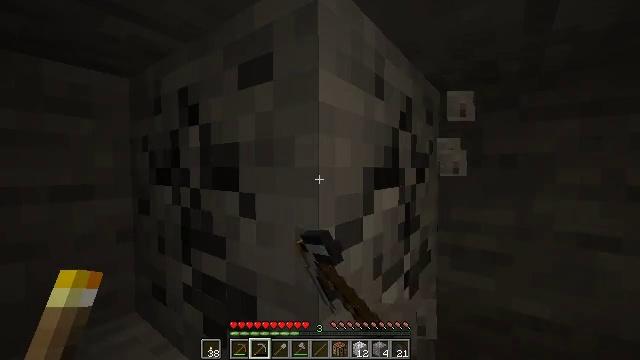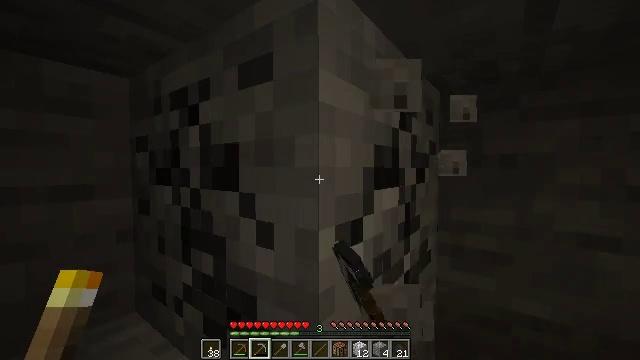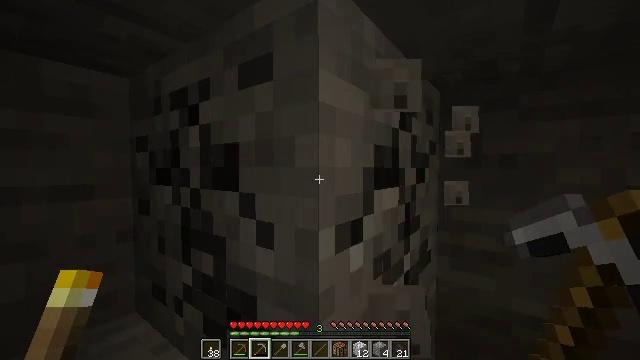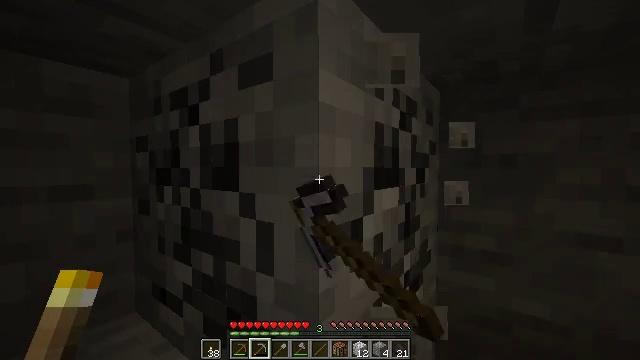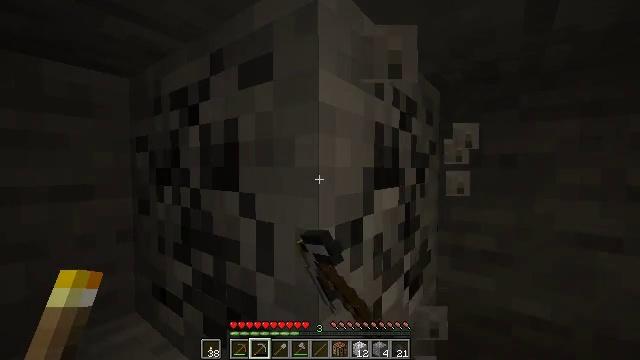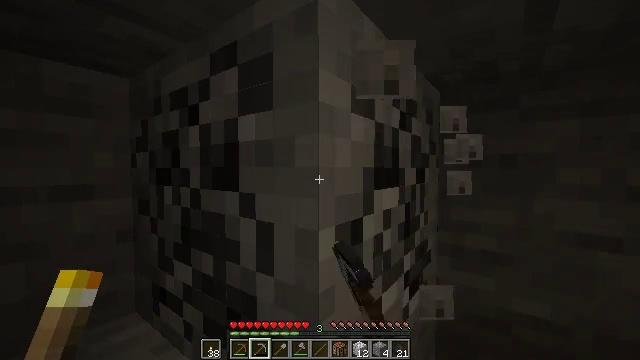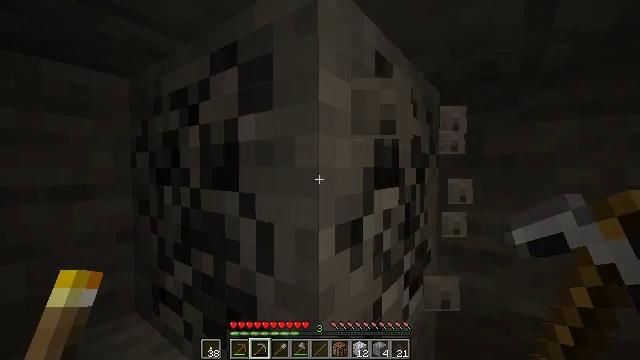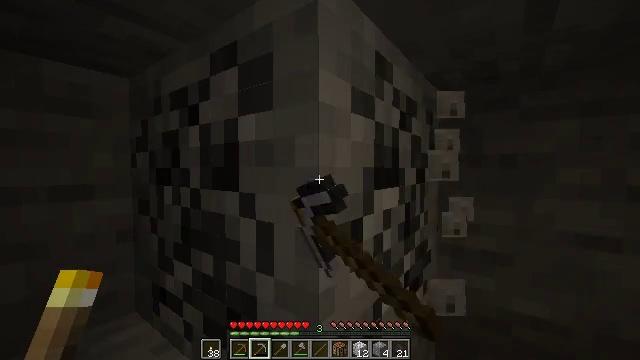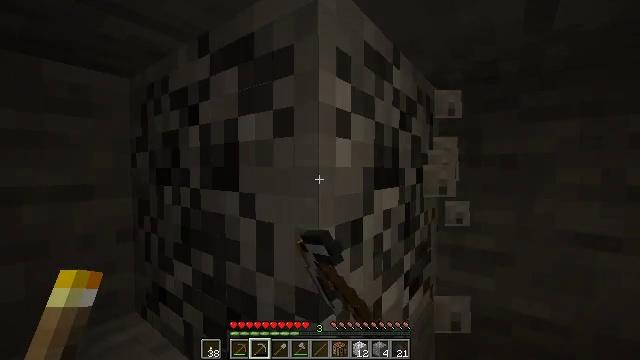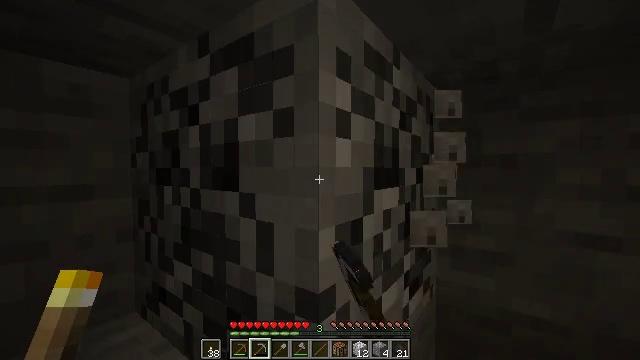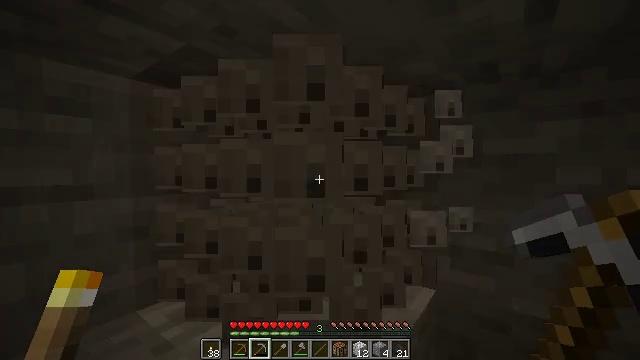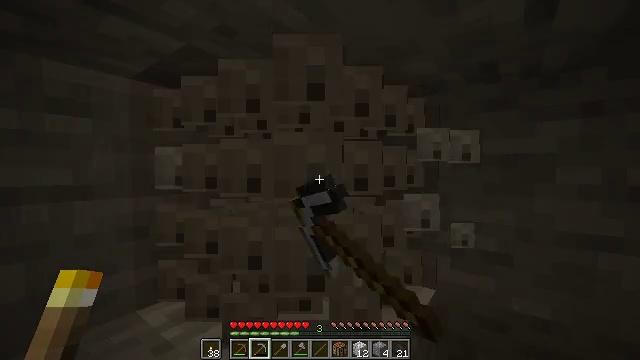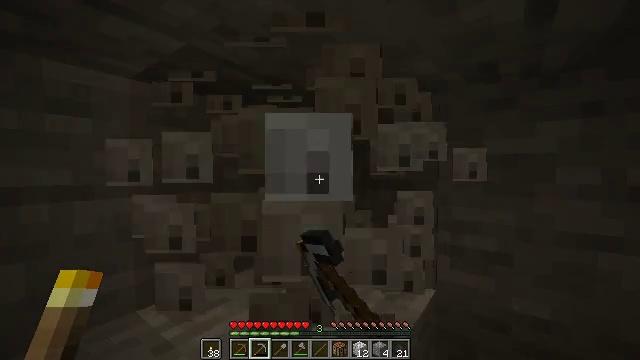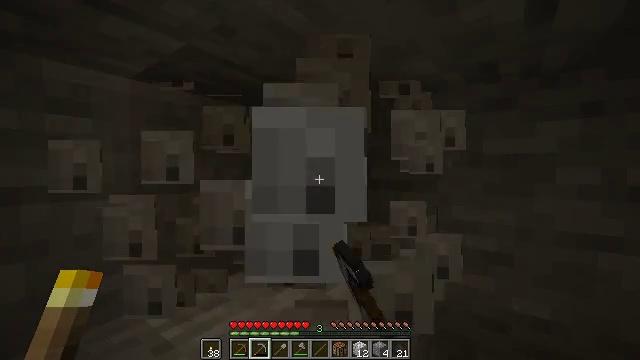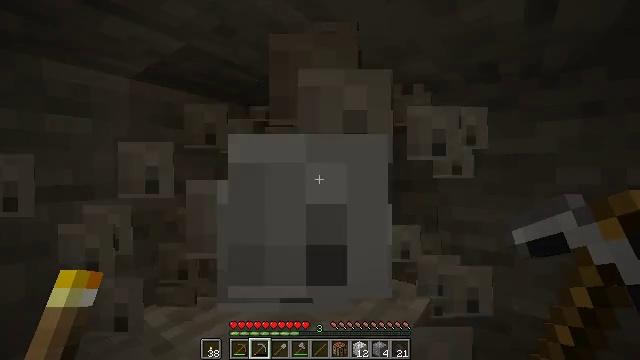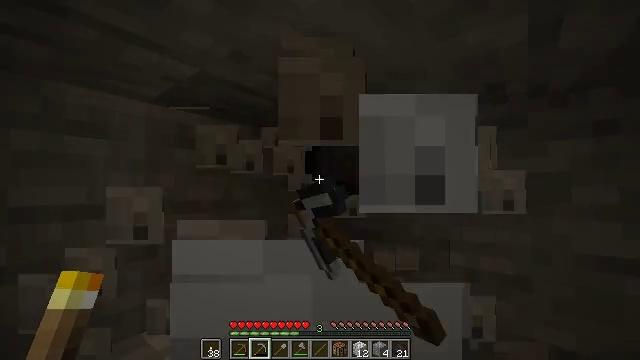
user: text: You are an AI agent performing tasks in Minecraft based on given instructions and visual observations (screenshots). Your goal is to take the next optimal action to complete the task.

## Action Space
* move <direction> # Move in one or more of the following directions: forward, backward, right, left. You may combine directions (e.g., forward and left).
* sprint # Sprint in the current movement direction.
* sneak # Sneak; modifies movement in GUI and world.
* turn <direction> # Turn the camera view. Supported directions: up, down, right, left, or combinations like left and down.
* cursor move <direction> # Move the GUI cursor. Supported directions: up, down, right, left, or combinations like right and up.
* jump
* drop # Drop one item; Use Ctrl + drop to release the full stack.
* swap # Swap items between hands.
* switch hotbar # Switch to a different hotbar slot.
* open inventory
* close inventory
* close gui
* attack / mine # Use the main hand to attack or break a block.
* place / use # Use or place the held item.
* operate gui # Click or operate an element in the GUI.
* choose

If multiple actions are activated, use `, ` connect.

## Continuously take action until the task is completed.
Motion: motion action
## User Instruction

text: Collect stone from the mine.
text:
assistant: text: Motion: attack / mine
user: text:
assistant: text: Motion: attack / mine
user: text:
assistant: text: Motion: attack / mine
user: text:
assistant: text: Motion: attack / mine
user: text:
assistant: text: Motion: attack / mine
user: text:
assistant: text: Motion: attack / mine
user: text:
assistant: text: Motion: attack / mine
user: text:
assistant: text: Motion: attack / mine
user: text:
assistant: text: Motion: attack / mine
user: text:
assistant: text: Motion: attack / mine
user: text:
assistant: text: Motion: attack / mine
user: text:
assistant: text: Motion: attack / mine
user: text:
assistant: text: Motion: attack / mine
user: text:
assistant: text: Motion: attack / mine
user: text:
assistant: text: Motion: turn left and up, attack / mine
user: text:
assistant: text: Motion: turn left and up, attack / mine
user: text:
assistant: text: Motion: turn left and up, attack / mine
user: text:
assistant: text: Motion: turn left and up, attack / mine
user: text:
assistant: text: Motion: turn left and up, attack / mine
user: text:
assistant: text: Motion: turn left and up, attack / mine
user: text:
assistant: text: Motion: turn right and down, attack / mine
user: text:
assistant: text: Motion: attack / mine
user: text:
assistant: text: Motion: attack / mine
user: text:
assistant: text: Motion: attack / mine
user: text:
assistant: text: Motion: attack / mine
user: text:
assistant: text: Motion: attack / mine
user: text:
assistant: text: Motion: attack / mine
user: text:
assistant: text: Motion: attack / mine
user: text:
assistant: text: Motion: attack / mine
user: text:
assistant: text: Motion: attack / mine